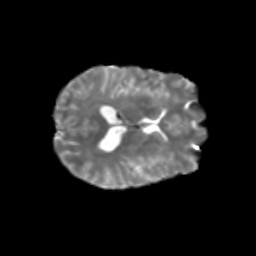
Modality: T2w
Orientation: axial
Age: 26
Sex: male
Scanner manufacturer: siemens
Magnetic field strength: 3 T
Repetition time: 1.8 s
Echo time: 0.07 s